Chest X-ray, PA view. Patient: 46 years old, sex M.
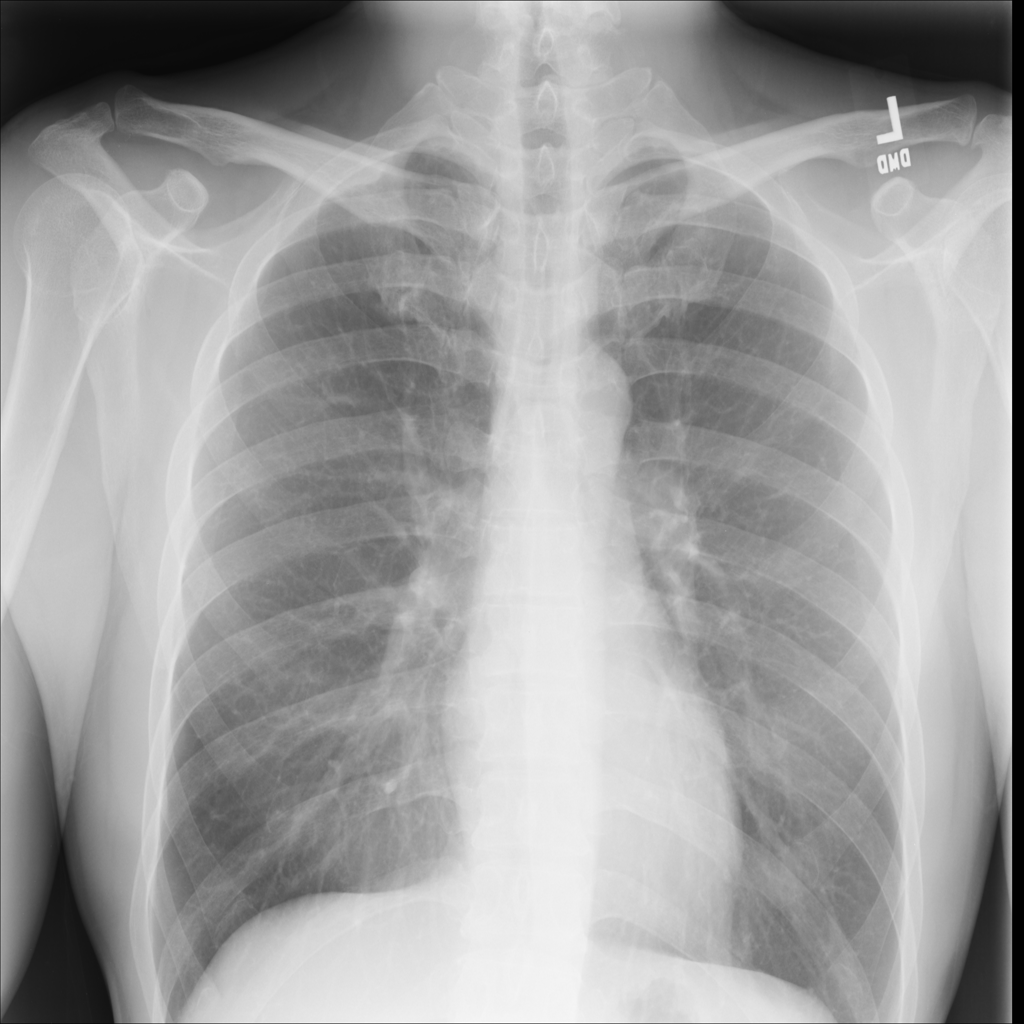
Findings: No Finding